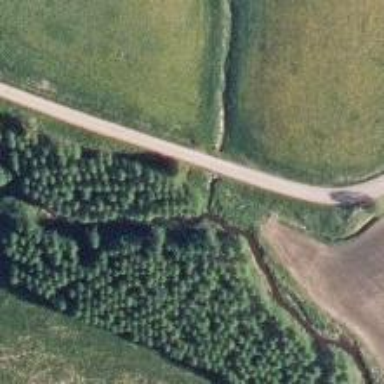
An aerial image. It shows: Culvert tunnel.